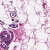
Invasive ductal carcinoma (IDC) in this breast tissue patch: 0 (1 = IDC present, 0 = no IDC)